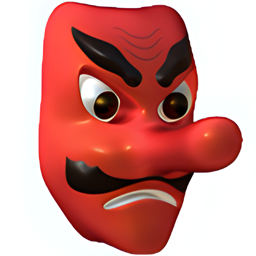
Name: japanese goblin
Emoji: 👺
Group: Smileys & Emotion
Sub-group: face-costume